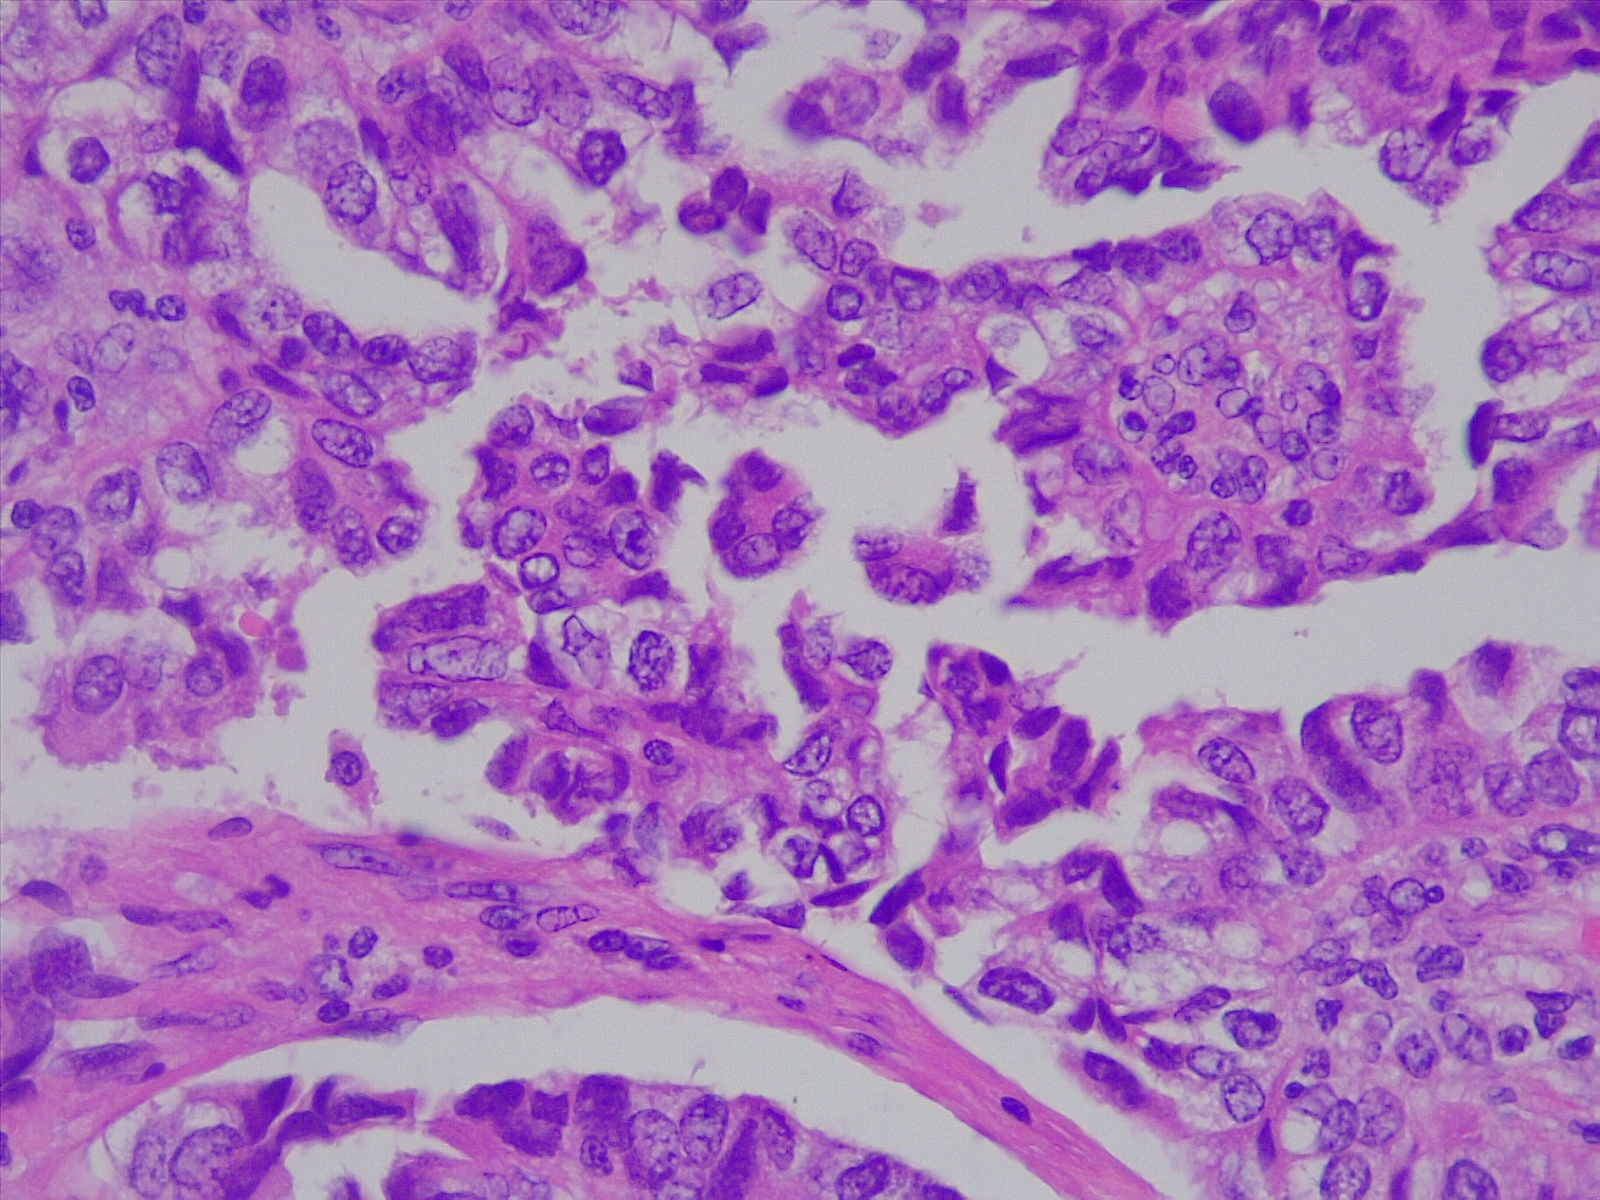
Label: lung adenocarcinoma, poorly differentiated